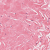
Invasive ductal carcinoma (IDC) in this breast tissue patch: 0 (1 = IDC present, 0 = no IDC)